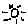
Label: sun